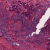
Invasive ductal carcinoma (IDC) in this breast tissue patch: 1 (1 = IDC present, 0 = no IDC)